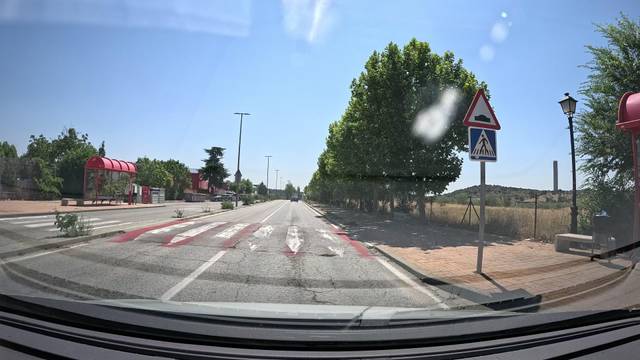
Region: Spain
Coordinates: 40.385, -4.246